Question: I have a data set in Excel that represents names and job IDs on the Y-axis, and days of the week on the X-axis. Occasionally a name will float to other job IDs but a name will never have more than one job ID per day. I am attempting to find the job ID while inputting the name and day of the week, finding the job with a value > 0.

So far, I am using '=INDEX(B2:G9,MATCH(J2,A2:A9,0),MATCH(J3,C1:G1,0))' with the simplified example, but this always returns the first match, and I am not sure how to narrow it down to the row having value > 0. In the example above, I am expecting G1 for Job ID.
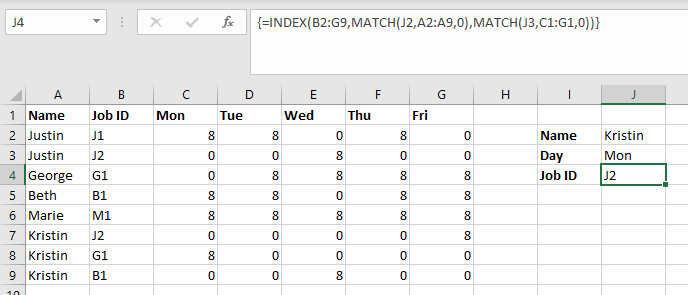
Answer: Below you can find a working formula (though not too elegant):
'''
=INDEX(B2:B9,MATCH(1,(J2=A2:A9)*(0<IFS(J3=C1,C2:C9,J3=D1,D2:D9,J3=E1,E2:E9,J3=F1,F2:F9,J3=G1,G2:G9)),0))
'''
<URL> is the refernce for the index-match with multiple criteria.